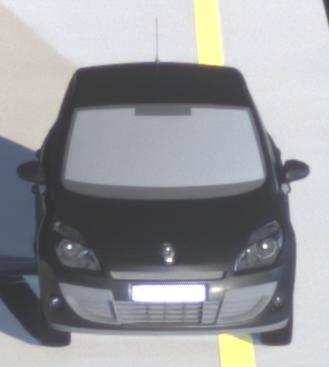
Make: Renault
Model: Scénic 1.6 16V 110
Detailed model: Scénic (III)
Model produced from: 2009/06
Model produced until: 2010/08
Doors: 5
Color: black
Road condition: dry road
Daytime: night
Contrast: high contrast